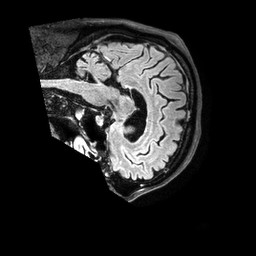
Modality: FLAIR
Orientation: sagittal
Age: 80
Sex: male
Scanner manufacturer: philips
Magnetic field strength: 3 T
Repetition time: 4.8 s
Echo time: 0.2795 s